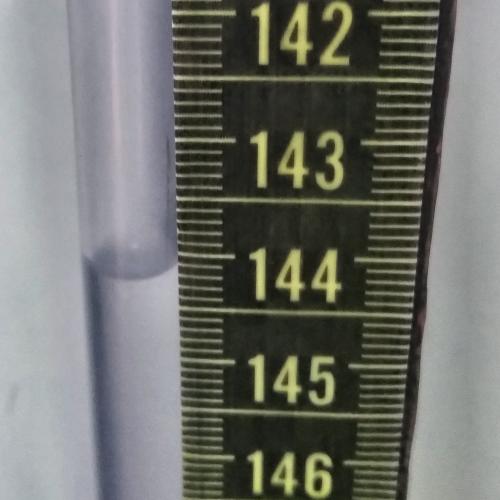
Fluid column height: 144.2 cm